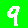
Digit: 9